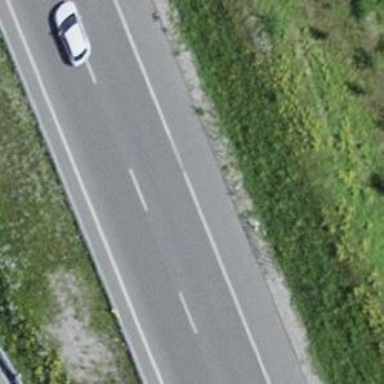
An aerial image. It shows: Asphalt motorway link.